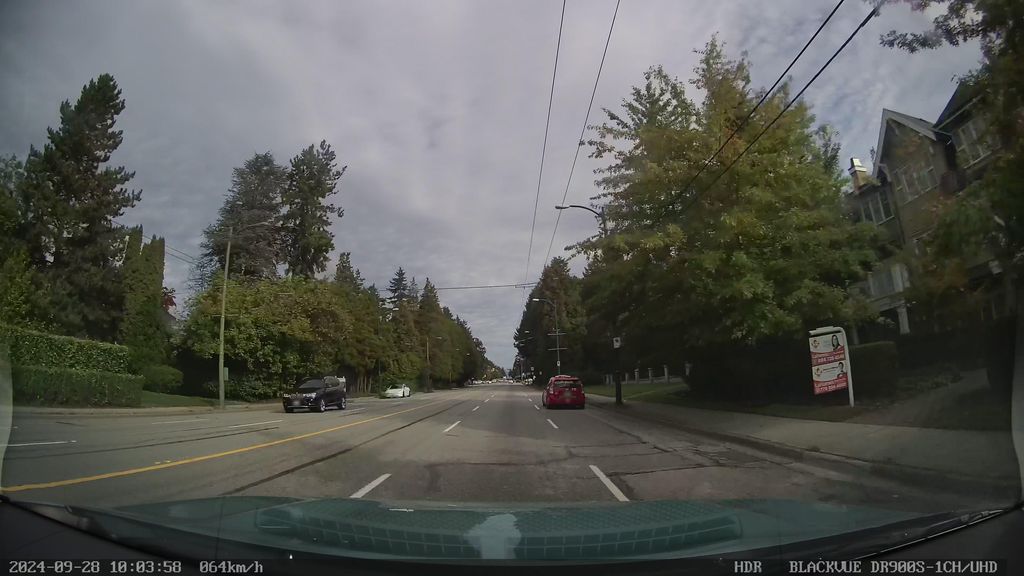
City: vancouver